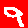
Digit: 9